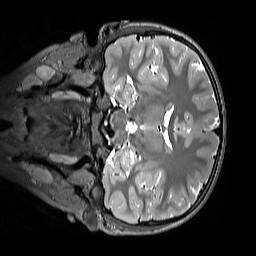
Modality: T2w
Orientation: coronal
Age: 11
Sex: male
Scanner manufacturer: siemens
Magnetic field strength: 3 T
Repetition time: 3.2 s
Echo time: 0.408 s